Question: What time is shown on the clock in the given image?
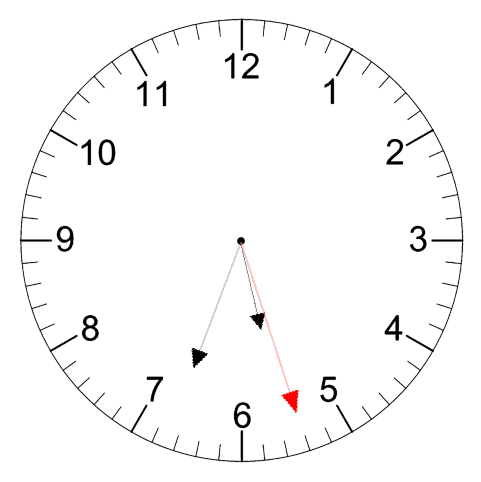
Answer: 05:33:27